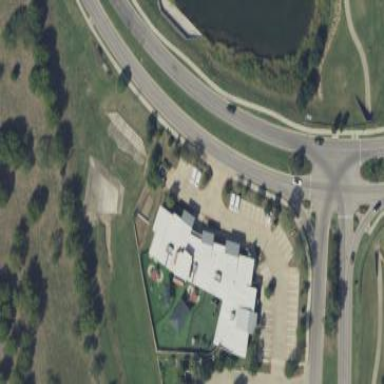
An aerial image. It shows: Kindergarten building.